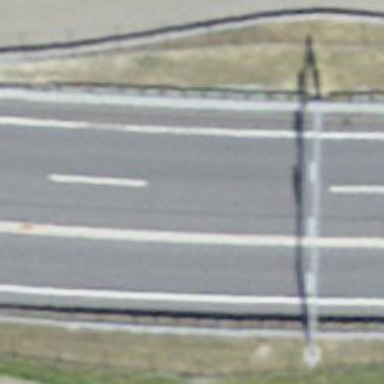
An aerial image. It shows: Asphalt motorway categorized as trunk road.